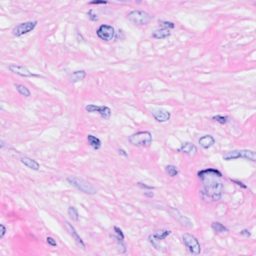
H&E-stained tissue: Breast